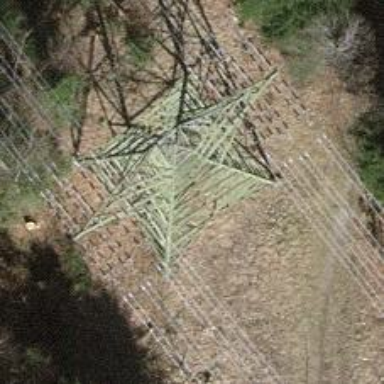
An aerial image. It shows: Lattice structure tower used for power distribution.